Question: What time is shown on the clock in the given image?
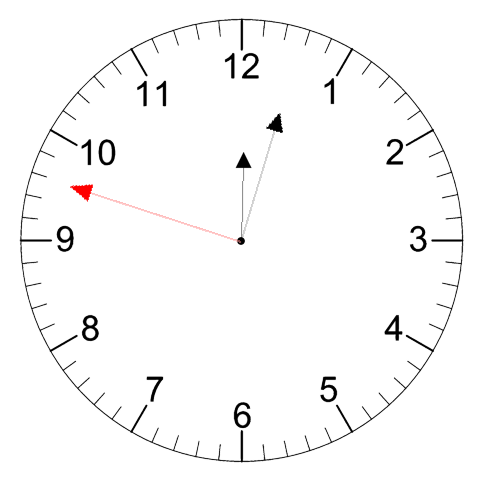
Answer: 12:02:48